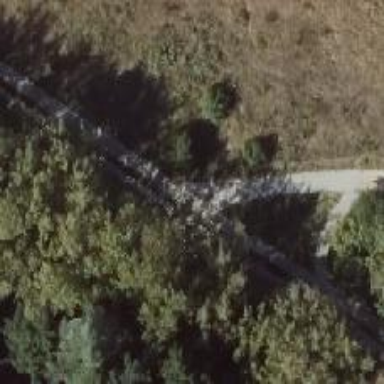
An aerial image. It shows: Footway along the road.